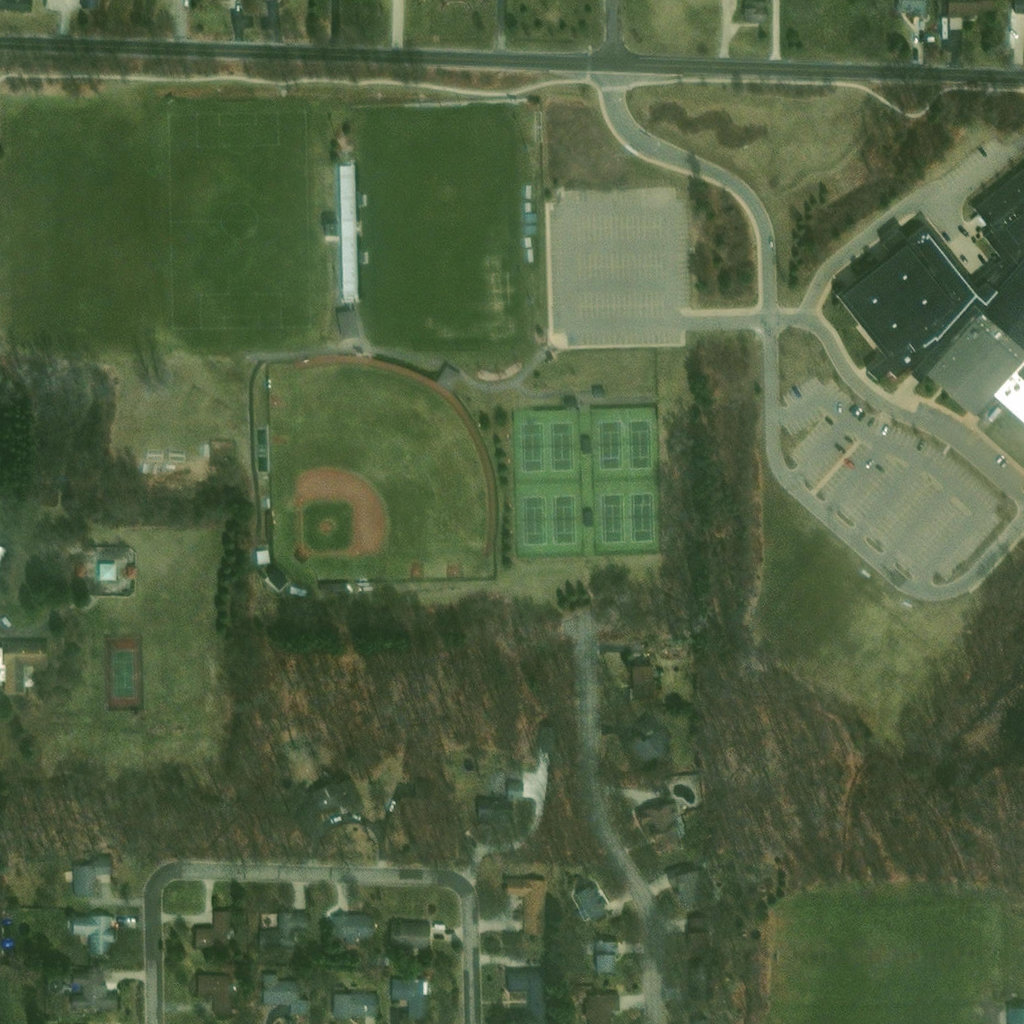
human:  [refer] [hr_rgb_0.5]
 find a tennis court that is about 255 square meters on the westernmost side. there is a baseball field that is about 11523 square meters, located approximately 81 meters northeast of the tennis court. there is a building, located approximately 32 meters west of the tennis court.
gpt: <box>[[11, 63, 13, 68, 0]]</box>

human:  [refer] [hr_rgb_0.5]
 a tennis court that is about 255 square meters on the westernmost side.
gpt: <box>[[11, 63, 13, 68, 0]]</box>